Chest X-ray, AP view. Patient: 49 years old, sex M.
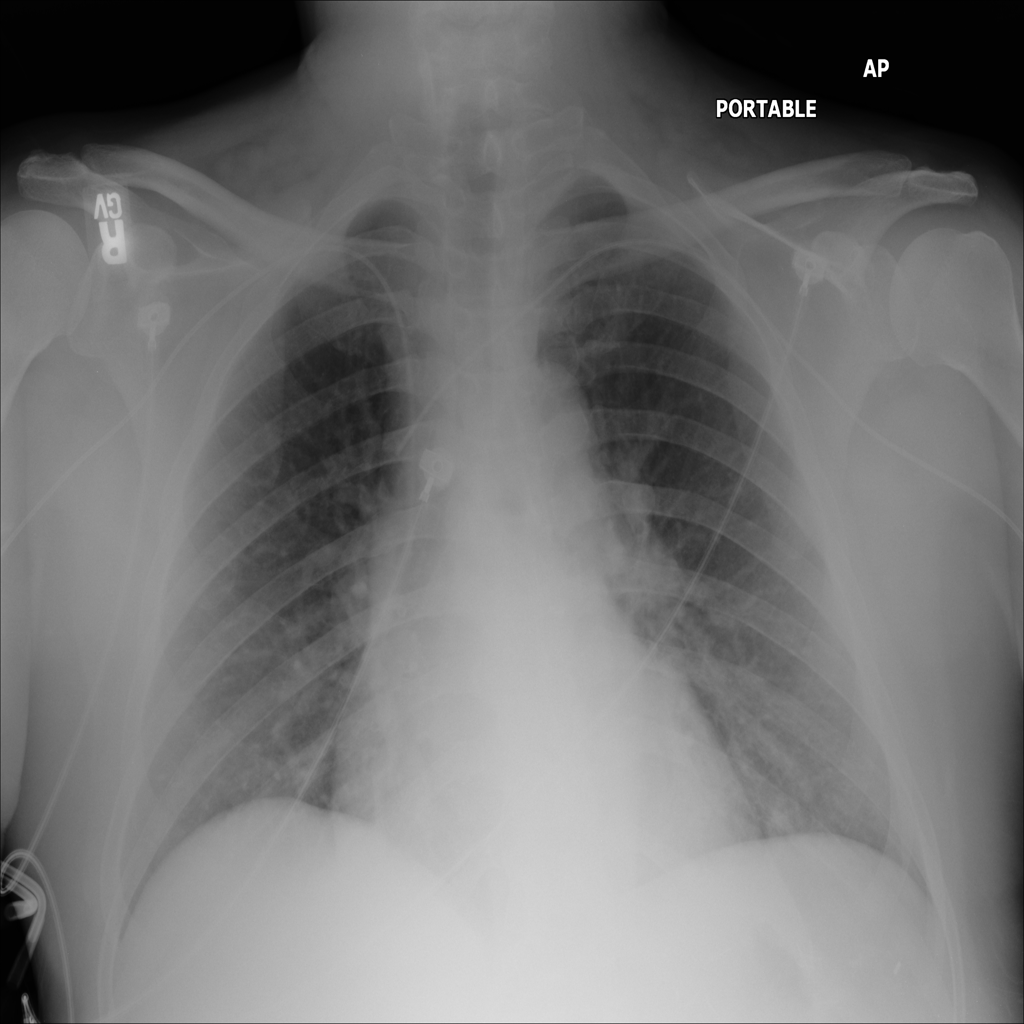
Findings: No Finding